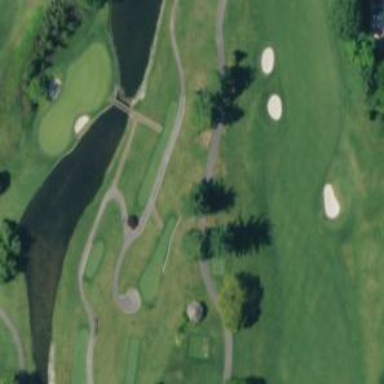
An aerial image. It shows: Well-maintained path used as golf cart path. The tracktype is grade1.